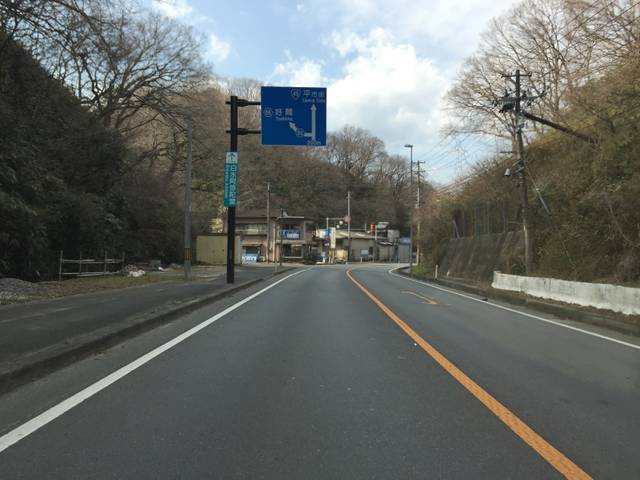
Region: Japan
Coordinates: 37.025, 140.851